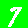
Digit: 7